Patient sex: M
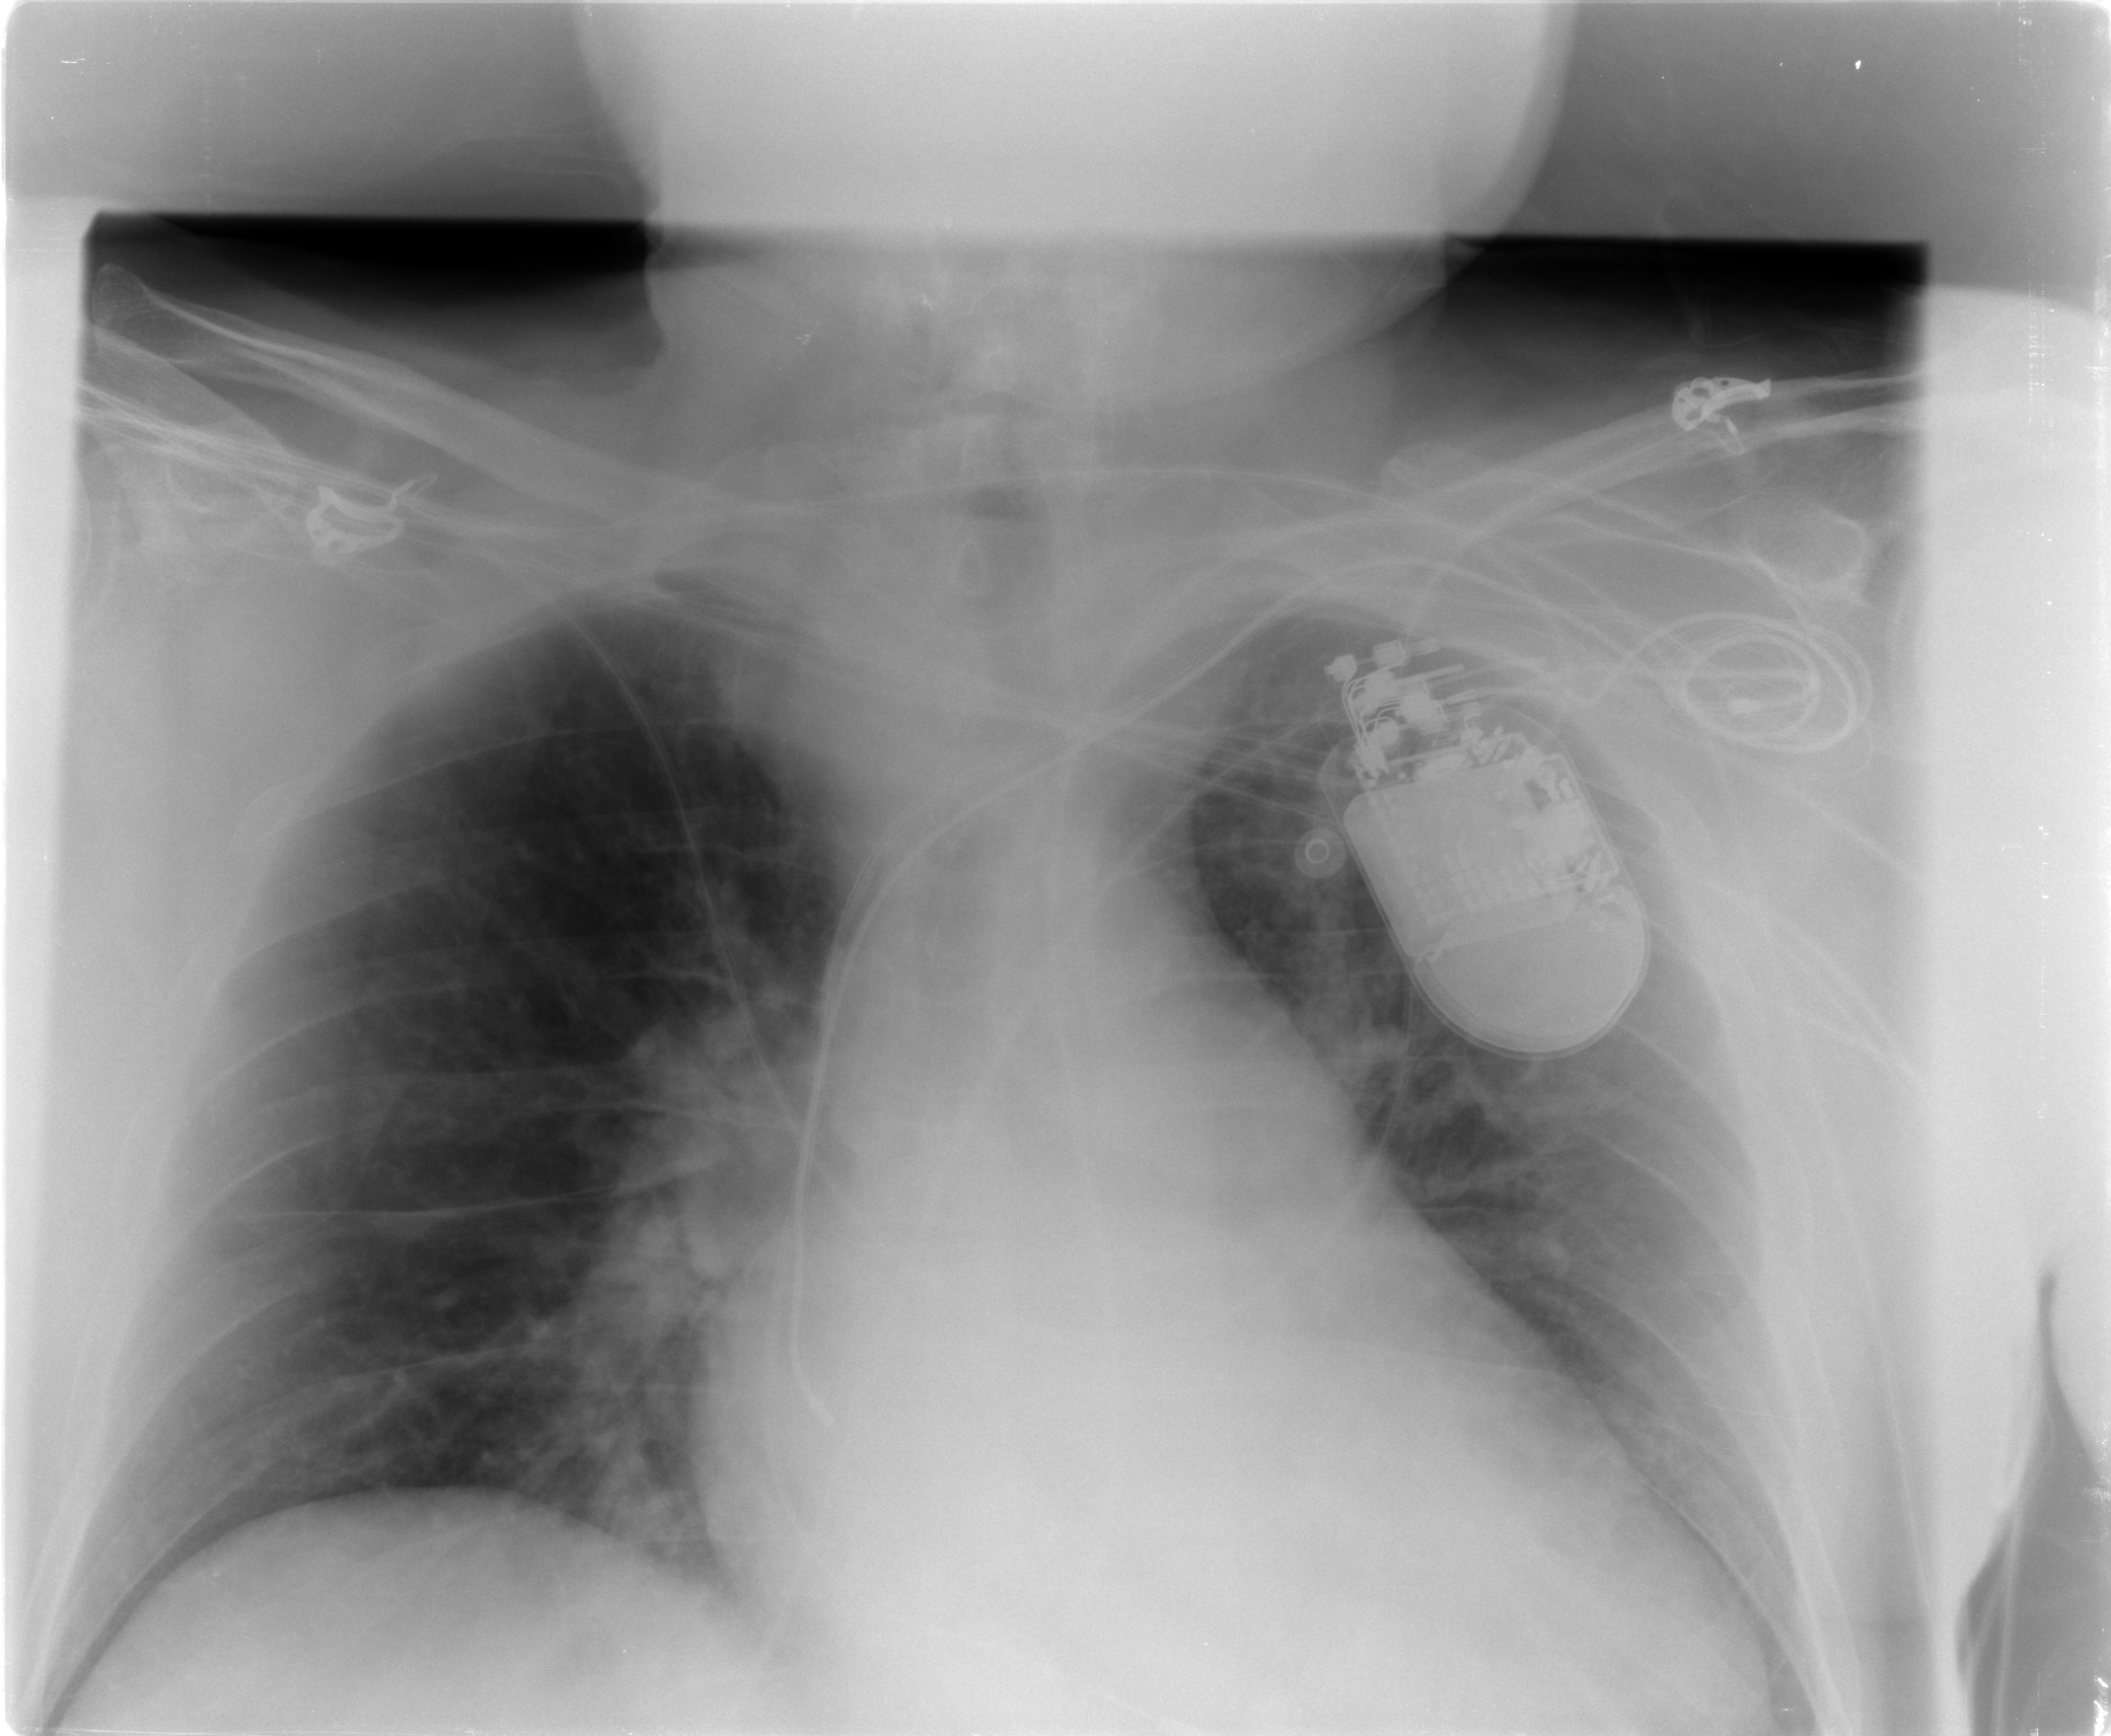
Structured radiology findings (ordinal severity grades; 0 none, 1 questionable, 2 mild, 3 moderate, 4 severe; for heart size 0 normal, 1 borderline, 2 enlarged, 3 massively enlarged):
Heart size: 2
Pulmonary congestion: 1
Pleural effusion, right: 0
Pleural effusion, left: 1
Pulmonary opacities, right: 0
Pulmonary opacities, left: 0
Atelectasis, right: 0
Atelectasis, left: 2